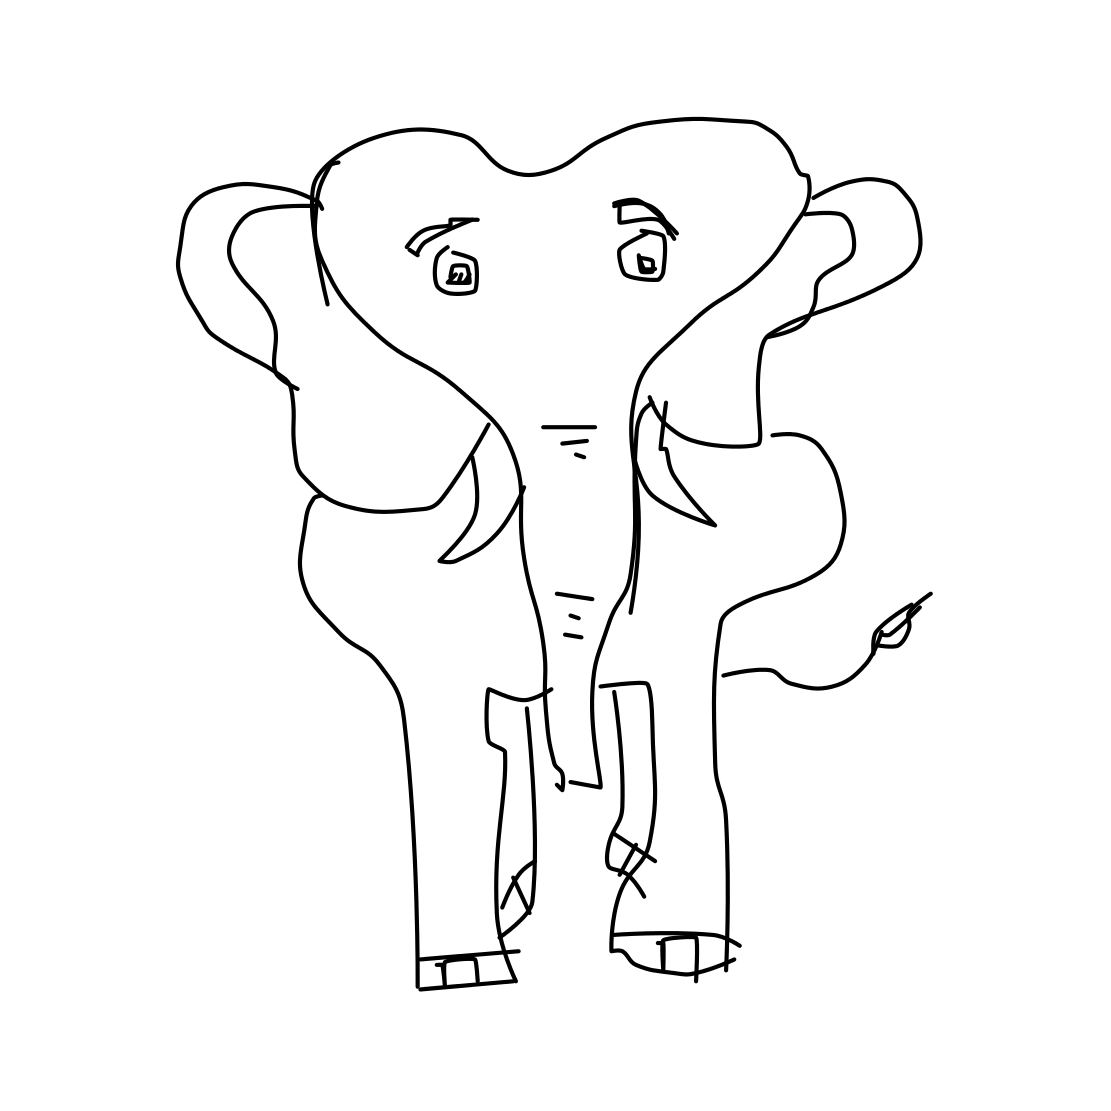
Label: elephant